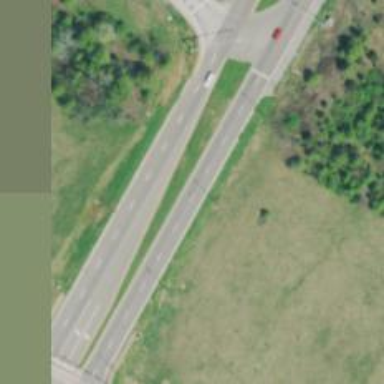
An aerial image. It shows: Secondary link road.